Question: I am having a difficult day trying to decode the underlying issue with this one
I have a form that the user enters information. That information is passed through URL to SSRS
I am getting the error
'''
An error has occurred during report processing. (rsProcessingAborted)
Query execution failed for data set 'Report'. (rsErrorExecutingCommand)
Must declare the scalar variable "@ReportType". Must declare the scalar variable "@StoreNum". Must declare the scalar variable "@ReportType". Must declare the scalar variable "@StoreNum".
'''
The query is this
'''
IF @ReportType = 'RE'
BEGIN
exec proc_Report_RETaxInvoices_InterActive @StoreNum, @StartDate, @EndDate, @TaxId, @BusinessName, @Attention, @LocatedIn, @Street, @AdditionalAddress, @City, @State, @PostalCode
END
ELSE IF @ReportType = 'RY'
BEGIN
exec proc_Report_ARTaxInvoices_InterActive @StoreNum, @StartDate, @EndDate, @TaxId, @BusinessName, @Attention, @LocatedIn, @Street, @AdditionalAddress, @City, @State, @PostalCode
END
'''
My Report Parameters look like this

The url is long and nasty but looks valid
'''
http://<SECRET>/ReportServer/Pages/ReportViewer.aspx?%2fSubway%2fAccounting%2fAccounting%2fTax+Report+Interactive&rs:Command=Render&rc:Parameters=false&ReportType=RE&StoreNum=25159&StartDate=11%2F1%2F2012&EndDate=11%2F1%2F2012&TaxId=1&BusinessName=1&Attention=1&LocatedIn=1&Street=1&AdditionalAddress=1&City=1&State=1&PostalCode=1
'''
Notice that
'''
&ReportType=RE&StoreNum=25159
'''
is in the query string
When I run the report from the query editor in the SSRS BIDS environment, a result set is returned.
So I am at a loss for this error
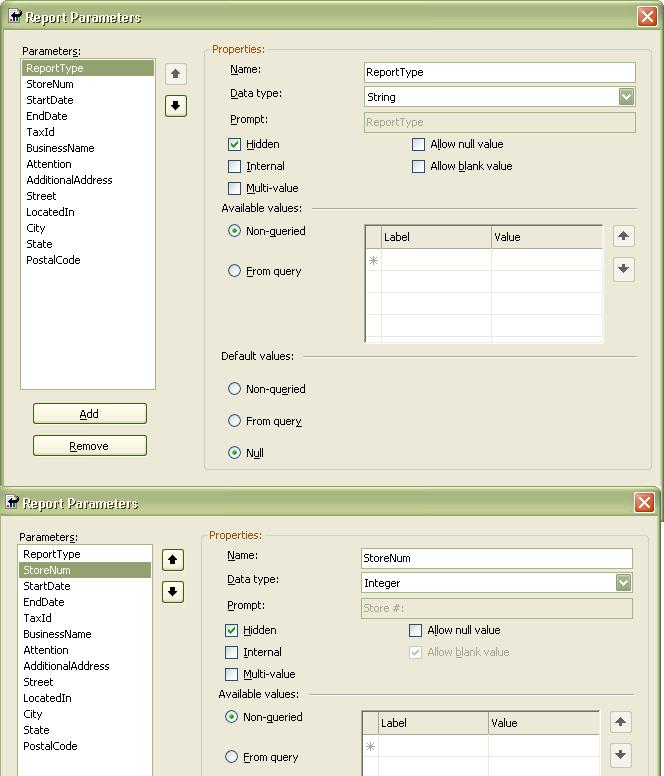
Answer: Check that your "report parameters" have been associated with your dataset as "dataset parameters":